如图，已知在四棱柱 \(ABCD-EFGH\) 中，\(EA \perp\) 平面 \(ABCD\)，\(N\)、\(M\) 分别是 \(EF\)、\(HD\) 的中点。

\vspace{0.8em}
(1) 求证：\(HN \parallel\) 平面 \(AFM\)；

\vspace{0.5em}
(2) 若底面 \(ABCD\) 为梯形，\(AB \parallel CD\)，\(AB = EA = 2\)，\(AD = DC = 1\)，异面直线 \(AB\) 与 \(EH\) 所成角为 \(\frac{\pi}{2}\)，求三棱锥 \(N-AFM\) 的体积。
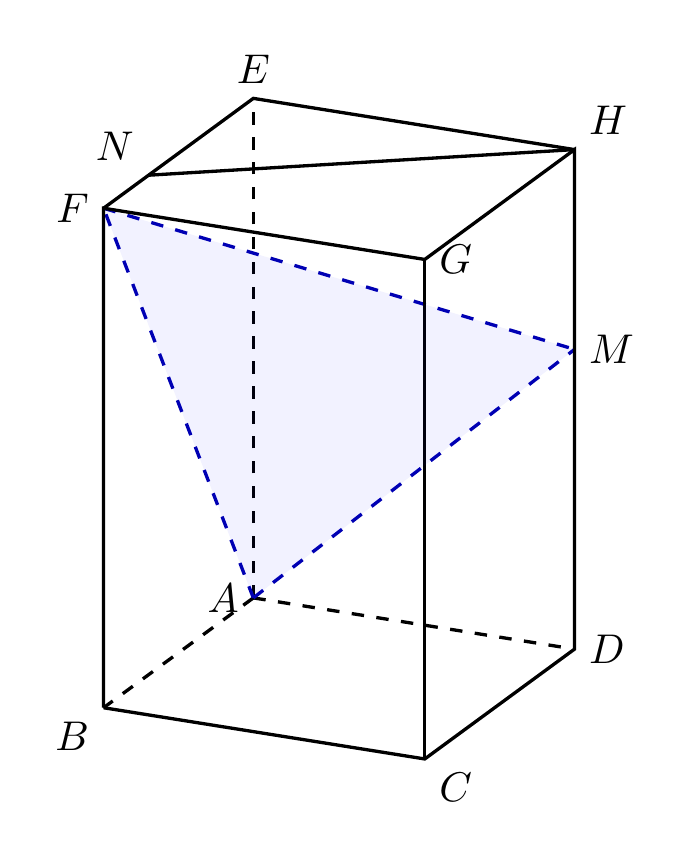
【解答】
\textbf{【答案】}
(1) 证明见解析
(2) \(\boldsymbol{\dfrac{1}{3}}\)

\vspace{0.5em}
\textbf{【知识点】}锥体体积的有关计算、证明线面平行、证明线面垂直

\vspace{0.5em}
\textbf{【分析】}
(1) 先证明平行四边形，再应用线面平行的判定定理证明即可；
(2) 结合线面垂直判定定理及线面平行判定定理，应用三棱锥体积公式计算即可。

\vspace{0.5em}
\textbf{【详解】}
(1) 连接 \(BE\) 交 \(AF\) 于点 \(O\)，连接 \(ON\)，\(OM\)。
在四棱柱 \(ABCD-EFGH\) 中，四边形 \(ABFE\)，\(ADHE\) 为平行四边形，所以 \(O\) 为 \(AF\) 的中点。
又 \(N\)、\(M\) 分别是 \(EF\)、\(HD\) 的中点，
所以 \(ON \parallel AE\) 且 \(ON = \frac{1}{2}AE\)，\(HM \parallel AE\) 且 \(HM = \frac{1}{2}AE\)，
所以 \(ON \parallel HM\) 且 \(ON = HM\)，故四边形 \(ONHM\) 为平行四边形，
所以 \(HN \parallel OM\)。
又 \(HN \not\subset\) 平面 \(AFM\)，\(OM \subset\) 平面 \(AFM\)，所以 \(HN \parallel\) 平面 \(AFM\)。

---

(2) 异面直线 \(AB\) 与 \(EH\) 所成角为 \(\frac{\pi}{2}\)，则 \(AB \perp EH\)。
又因为 \(EA \perp\) 平面 \(ABCD\)，所以 \(EA \perp\) 平面 \(EFGH\)，
又 \(EH \subset\) 平面 \(EFGH\)，故 \(EA \perp EH\)。
因为 \(EA \cap AB = A\)，且 \(EA, AB \subset\) 平面 \(EABF\)，所以 \(EH \perp\) 平面 \(EABF\)。
因为 \(HM \parallel EA\)，\(HM \not\subset\) 平面 \(EABF\)，\(EA \subset\) 平面 \(EABF\)，所以 \(HD \parallel\) 平面 \(EABF\)，
故 \(M\) 到平面 \(EABF\) 的距离等于 \(H\) 到平面 \(EABF\) 的距离
\[
V_{N-AFM} = V_{M-NFA} = \frac{1}{3} \times S_{\triangle NFA} \times EH = \frac{1}{3} \times \left(\frac{1}{2} \times 1 \times 2\right) \times 1 = \frac{1}{3}.
\]

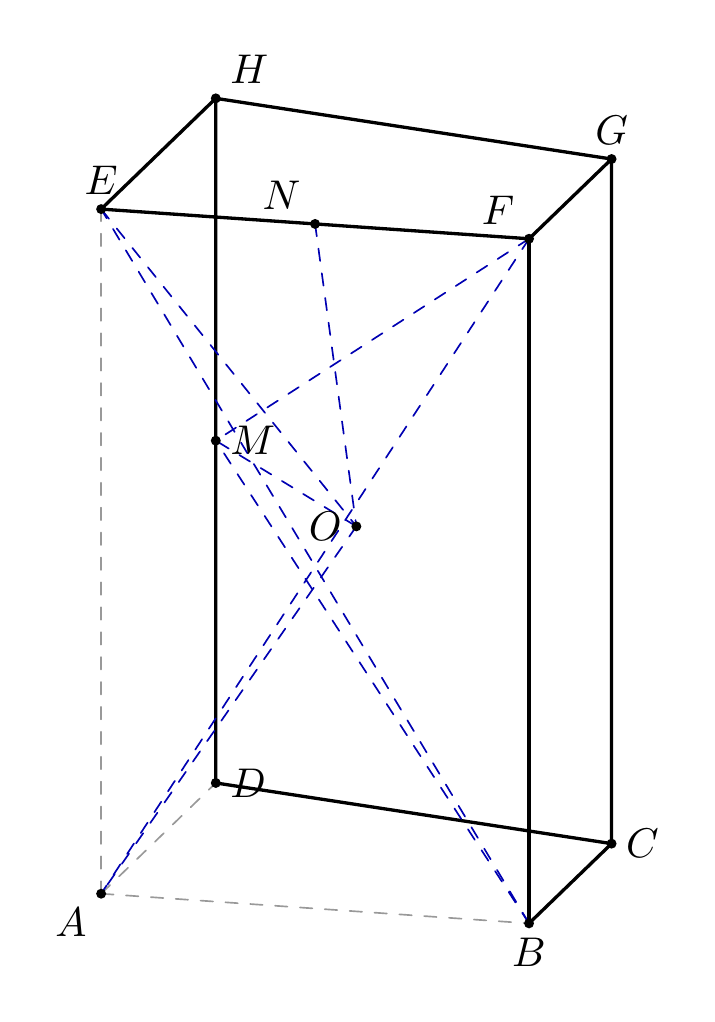